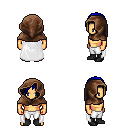
a pixel art fantasy rpg character, male body template, human, tanned skin, white cape, white pants, blue parted hairstyle, cloth hood, black shoes, four views (front, back, left, right), 2x2 character sprite sheet, small pixel art, hard edges, no anti-aliasing